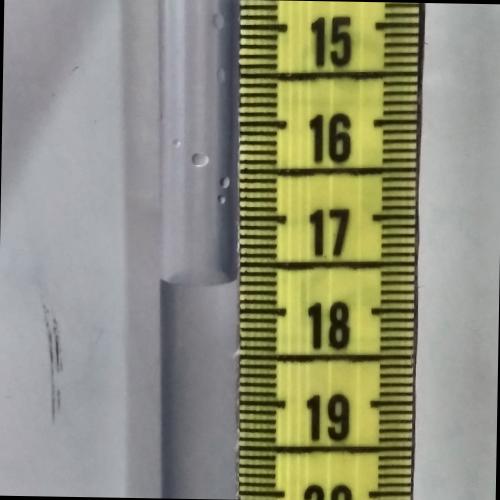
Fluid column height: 17.7 cm